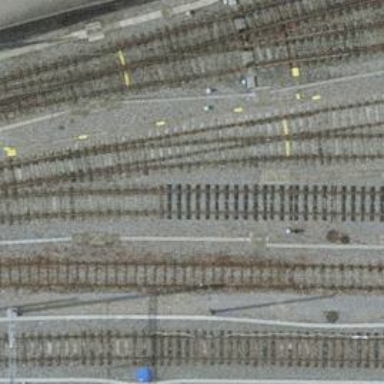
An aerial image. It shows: Yard with single rail track. The railway track is electrified with contact line for service purposes.